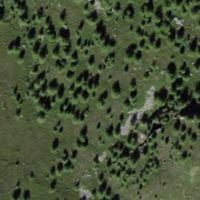
EUNIS habitat code: 43
Species observed at this site:
Corvus corone
Oenanthe oenanthe
Linaria cannabina
Anthus spinoletta
Troglodytes troglodytes
Chloris chloris
Turdus viscivorus
Fringilla coelebs
Turdus torquatus
Turdus merula
Phylloscopus collybita
Saxicola rubetra
Aquila chrysaetos
Turdus pilaris
Phoenicurus ochruros
Sitta europaea
Nucifraga caryocatactes
Certhia familiaris
Cinclus cinclus
Periparus ater